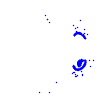
Particle: electron